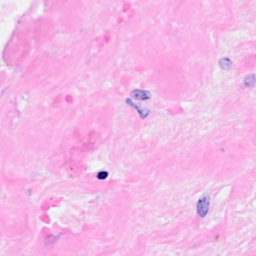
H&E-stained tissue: Breast